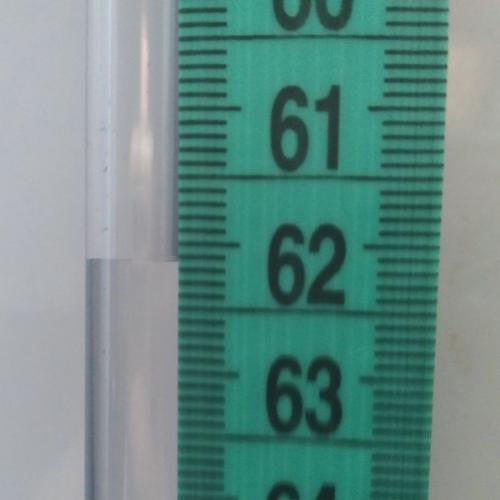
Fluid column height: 62.1 cm